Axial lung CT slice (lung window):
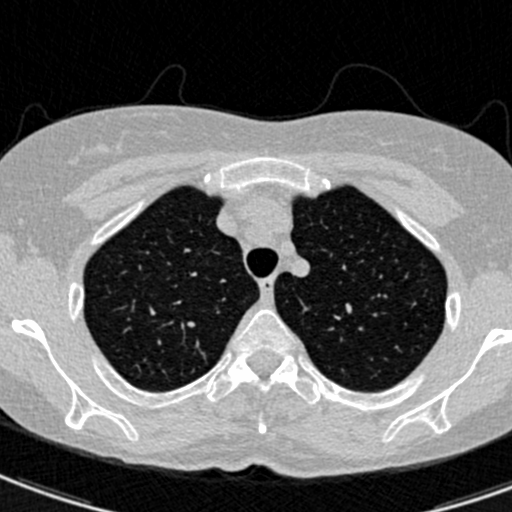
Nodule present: no